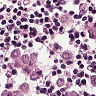
Metastatic tissue present: yes